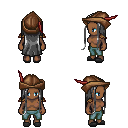
a pixel art fantasy rpg character, female body template, human, dark skin, leather shoulder armor, teal pants, gray extra-long hairstyle, leather cap, gray slippers, four views (front, back, left, right), 2x2 character sprite sheet, small pixel art, hard edges, no anti-aliasing